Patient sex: M
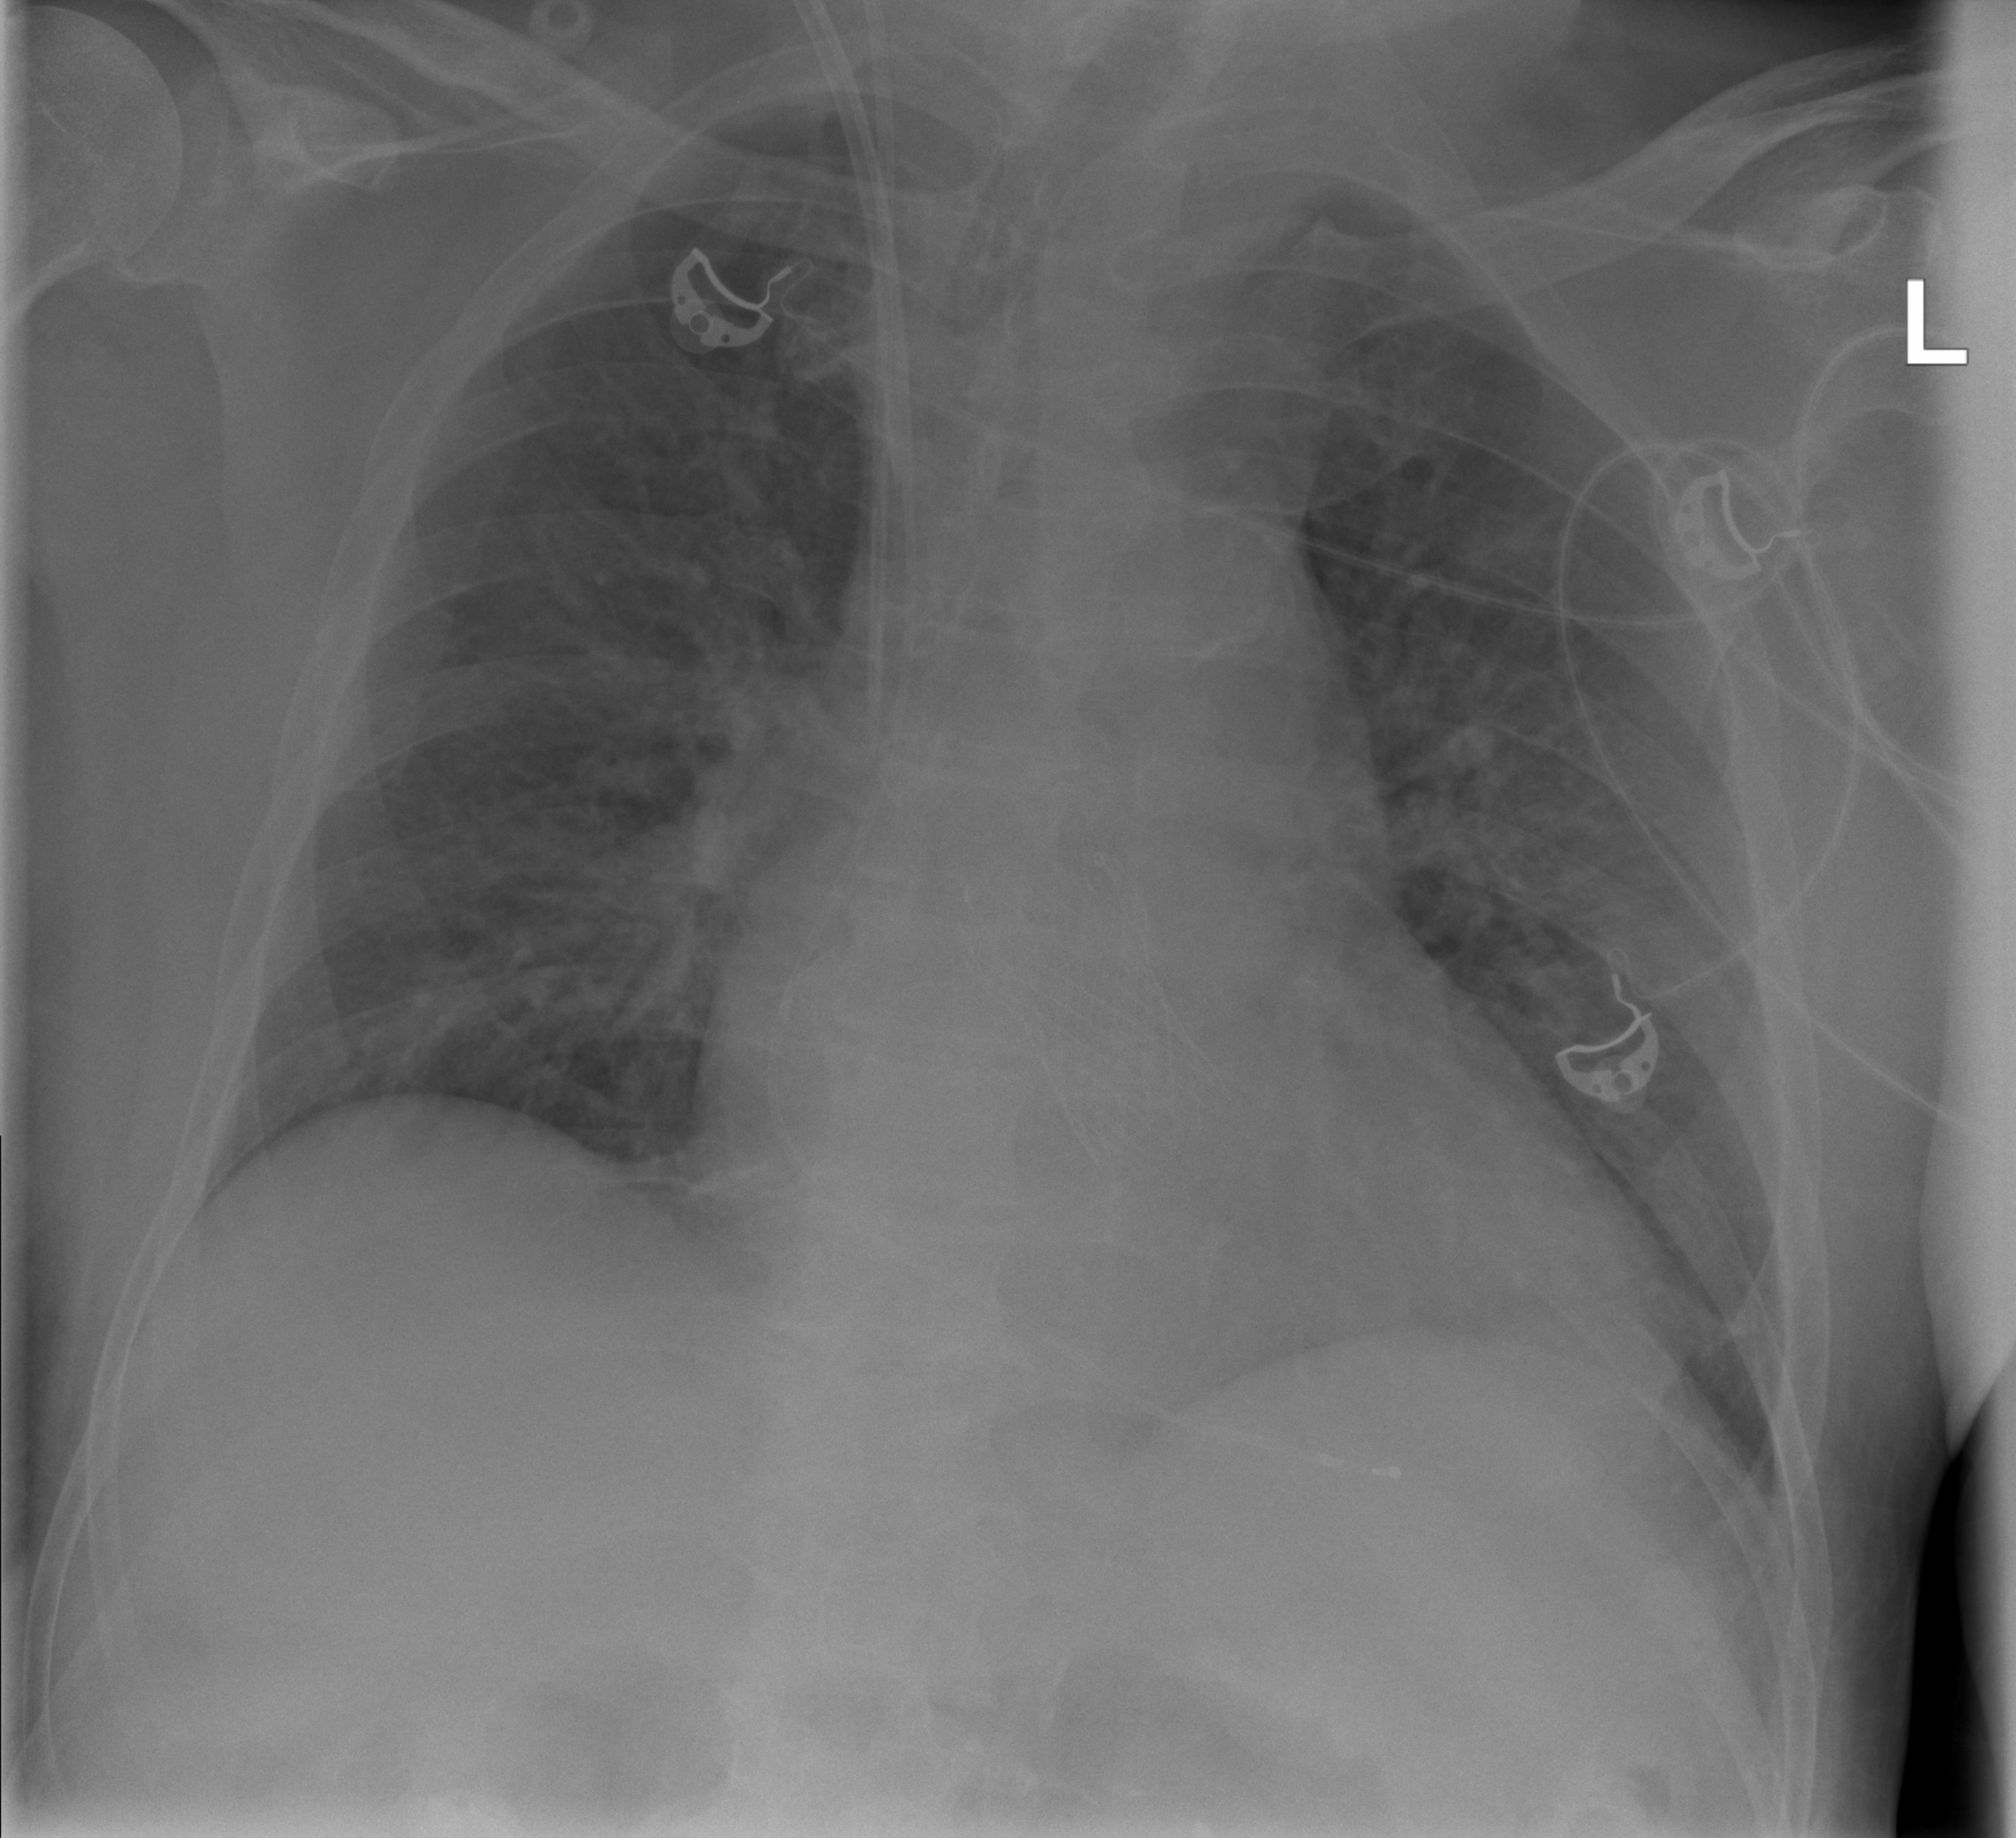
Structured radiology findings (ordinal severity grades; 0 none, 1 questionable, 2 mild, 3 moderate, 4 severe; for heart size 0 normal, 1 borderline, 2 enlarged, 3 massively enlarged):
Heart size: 2
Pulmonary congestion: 2
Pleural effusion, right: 0
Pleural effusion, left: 0
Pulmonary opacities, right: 0
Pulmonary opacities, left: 0
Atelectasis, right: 0
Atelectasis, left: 0